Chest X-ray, AP view. Patient: 27 years old, sex F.
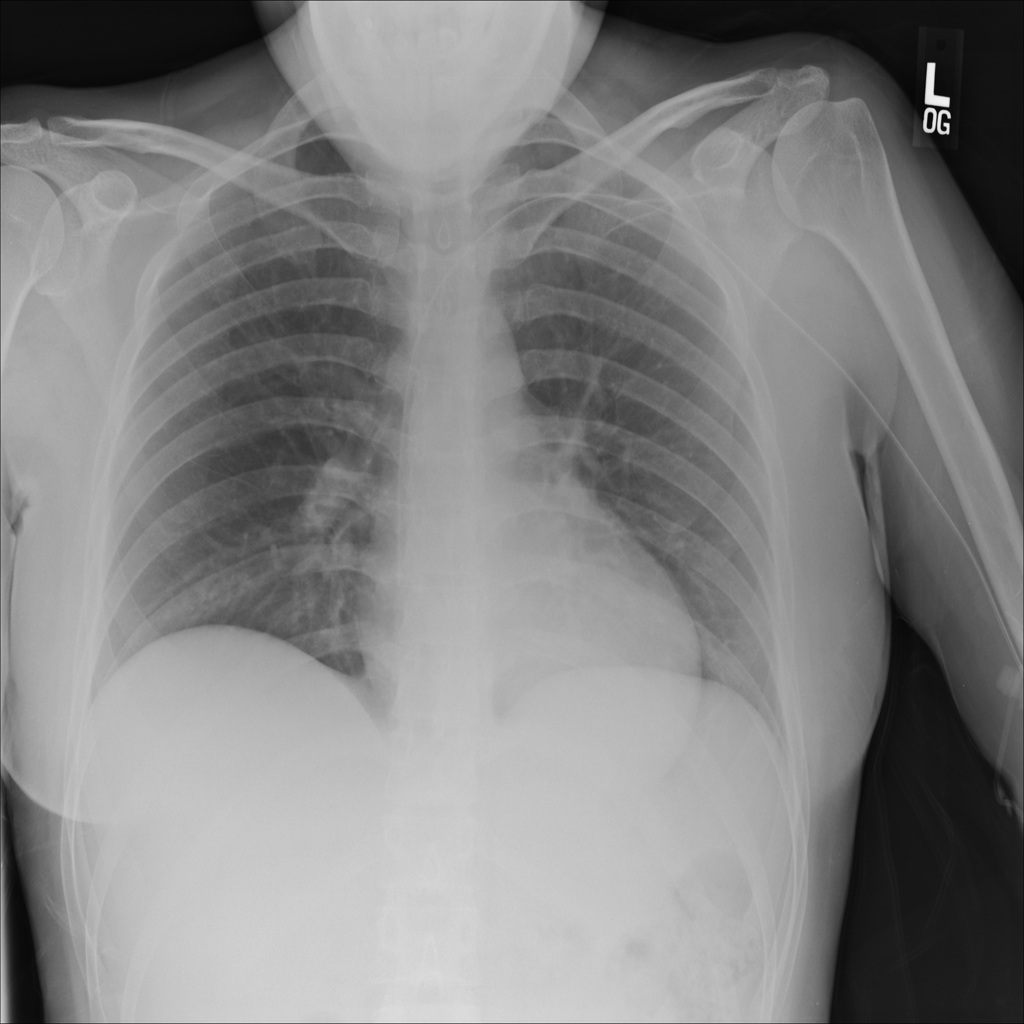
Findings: No Finding